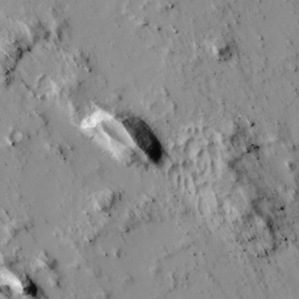
Label: non_frost